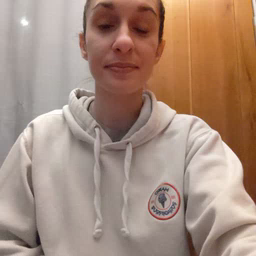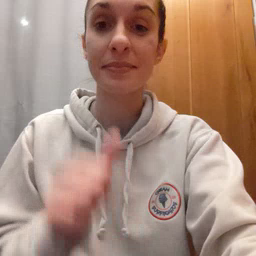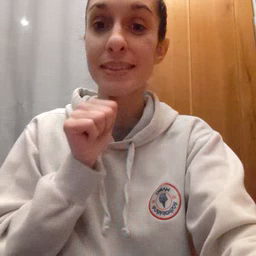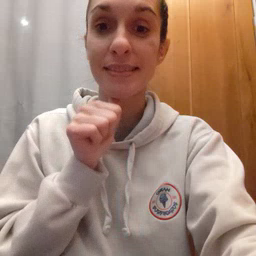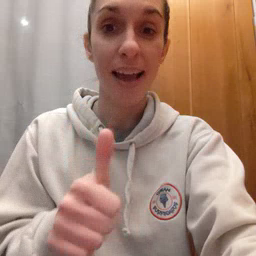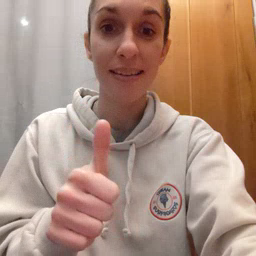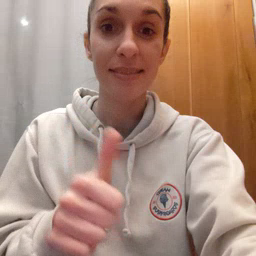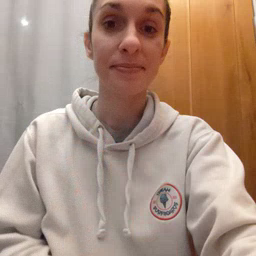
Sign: not